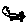
Label: square